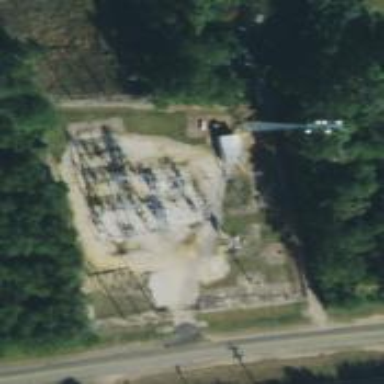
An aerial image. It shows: Outdoor distribution power substation.